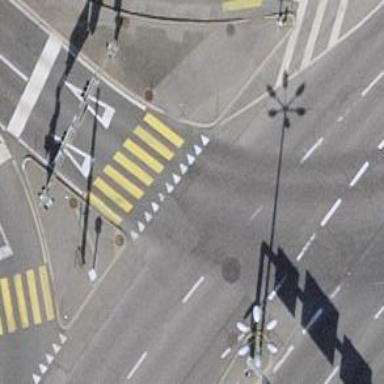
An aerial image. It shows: Footway crossing with marked asphalt surface.